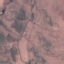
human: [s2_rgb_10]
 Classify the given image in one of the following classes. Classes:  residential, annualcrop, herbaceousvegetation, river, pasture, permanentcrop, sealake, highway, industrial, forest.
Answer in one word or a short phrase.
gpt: HerbaceousVegetation